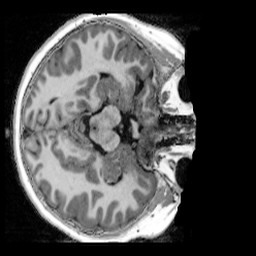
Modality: UNIT1_denoised
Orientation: axial
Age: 10
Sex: male
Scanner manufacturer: siemens
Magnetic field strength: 3 T
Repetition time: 4 s
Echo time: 0.00303 s